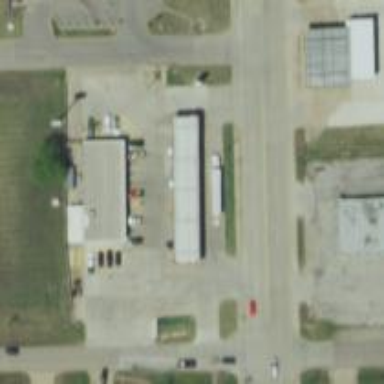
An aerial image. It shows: Fuel station.